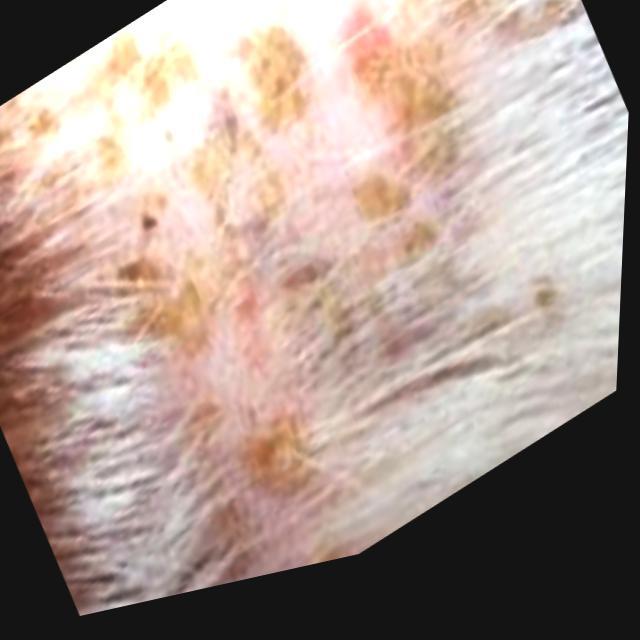
Canine hypersensitivity reaction — allergic skin response with urticaria, erythema, pruritus, and angioedema. May be food, environmental, or flea allergy related.